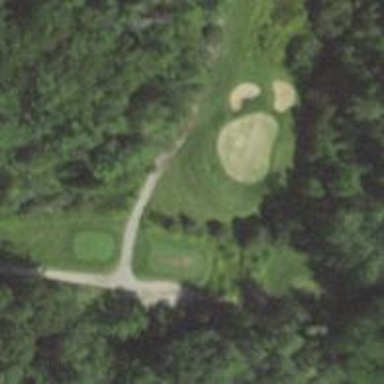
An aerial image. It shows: View of golf hole.